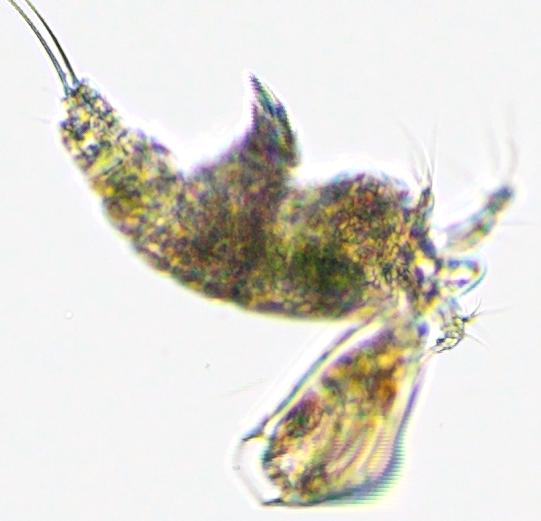
Label: Zooplankton